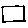
Label: square